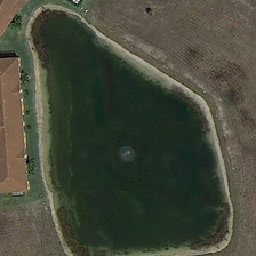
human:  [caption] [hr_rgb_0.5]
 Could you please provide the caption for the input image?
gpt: There are two red houses on one side of a green pond and a naked field on the other.

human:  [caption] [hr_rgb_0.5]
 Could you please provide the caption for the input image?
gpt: There are two red houses in the green pond

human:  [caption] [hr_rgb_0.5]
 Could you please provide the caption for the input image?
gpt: There are two red houses on one side of the green pond and a bare field on the other

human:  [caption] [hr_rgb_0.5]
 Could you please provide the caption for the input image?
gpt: There are two red houses on one side of a green pond and a bare field on the other .

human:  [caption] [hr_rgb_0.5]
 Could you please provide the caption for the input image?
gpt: On the green side, the red house is naked on the other side.